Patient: sex M, age 73
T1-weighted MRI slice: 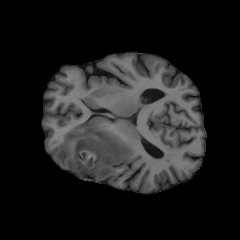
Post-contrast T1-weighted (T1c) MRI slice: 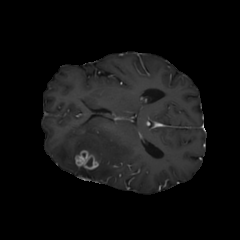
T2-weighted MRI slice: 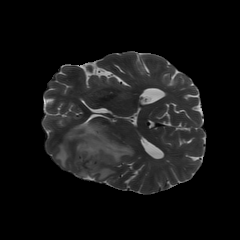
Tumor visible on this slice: yes
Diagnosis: Glioblastoma, IDH-wildtype
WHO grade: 4